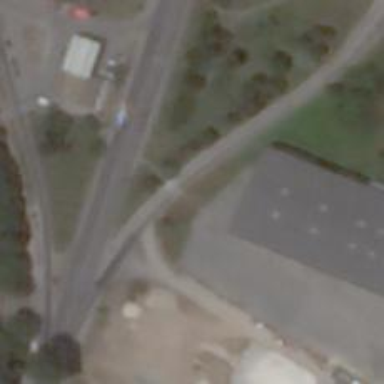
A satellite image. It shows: Crossing road.